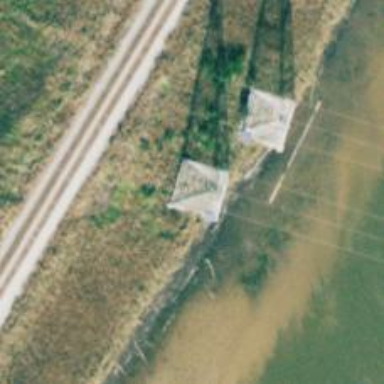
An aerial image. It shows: Lattice structure tower.